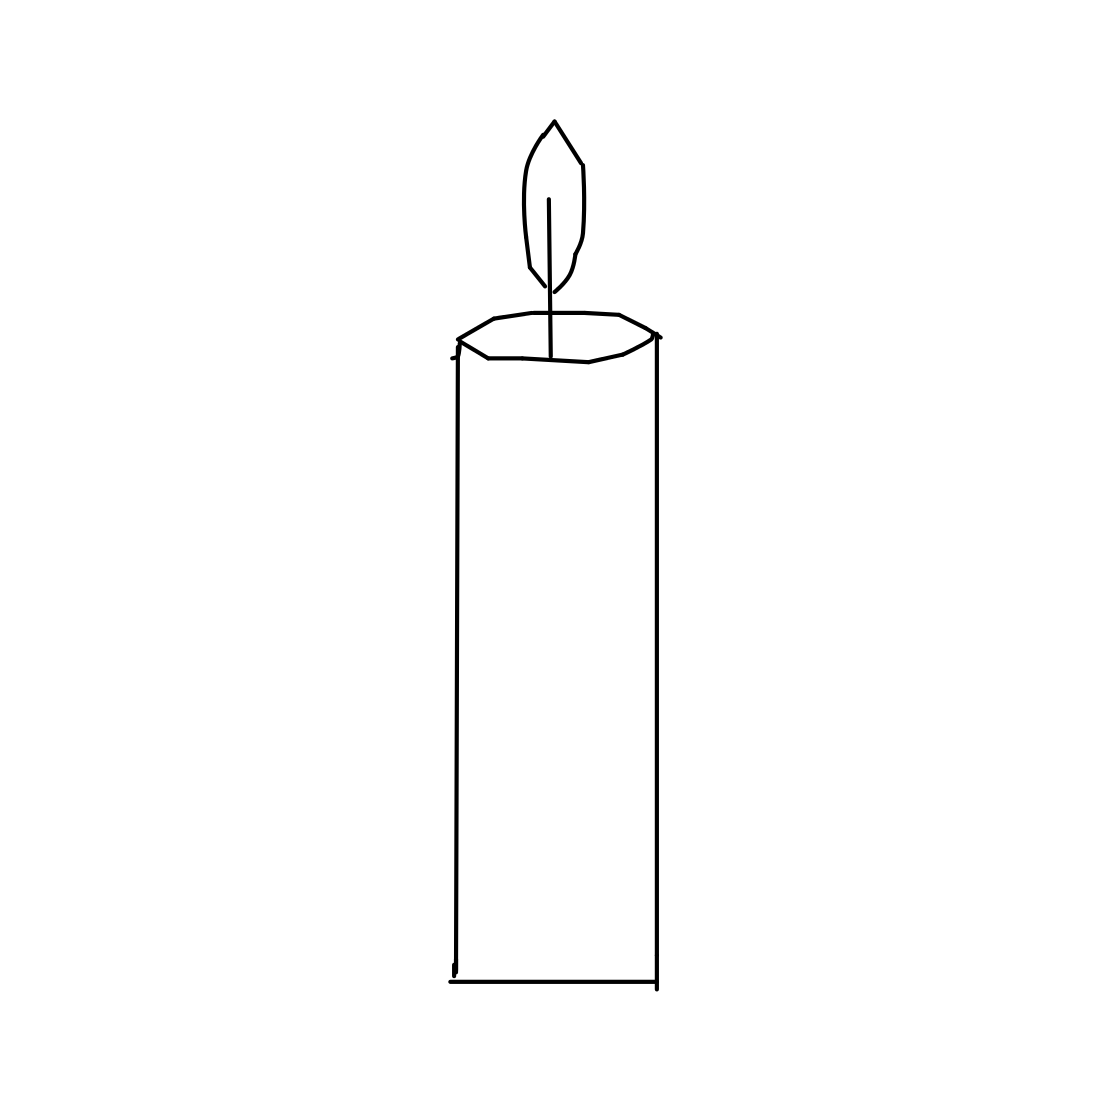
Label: candle